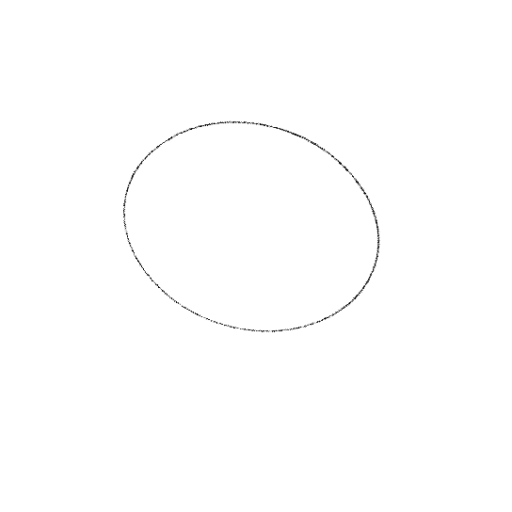
Crossing number: 0